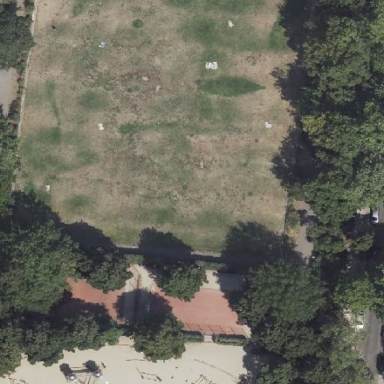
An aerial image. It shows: Park.